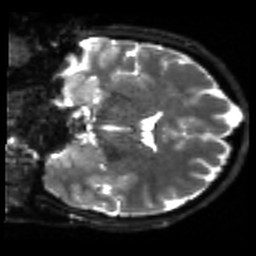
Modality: sbref
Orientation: coronal
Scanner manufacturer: siemens
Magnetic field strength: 3 T
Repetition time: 4 s
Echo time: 0.0594 s